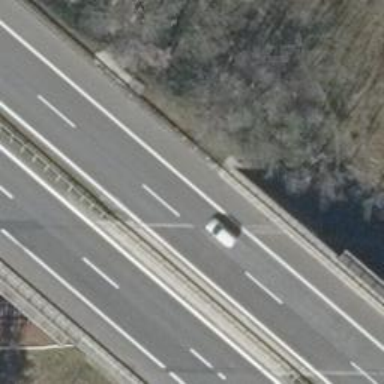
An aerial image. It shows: Motorway bridge with asphalt surface.